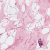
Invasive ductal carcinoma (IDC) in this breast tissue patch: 0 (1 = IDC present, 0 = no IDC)